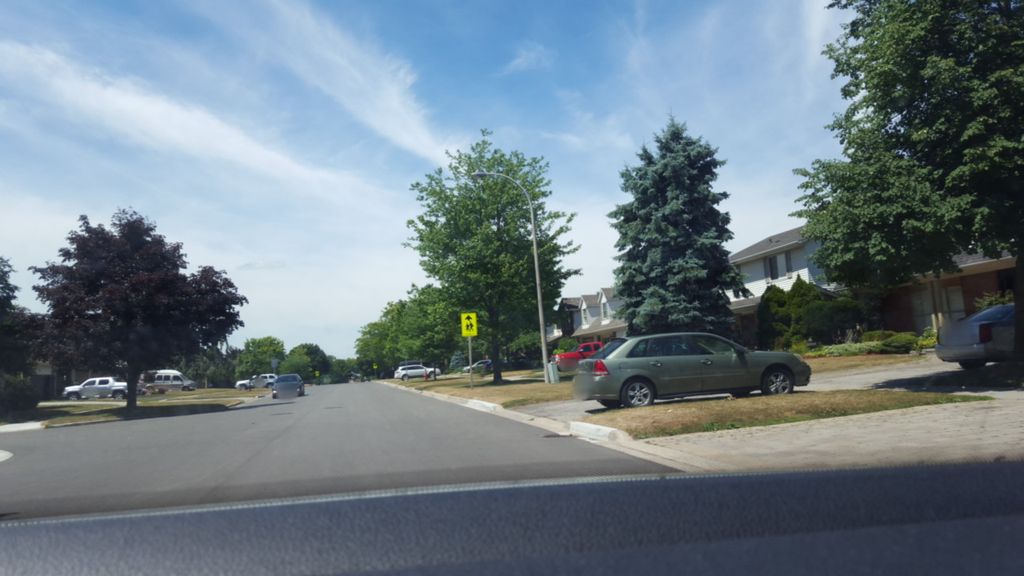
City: hamilton